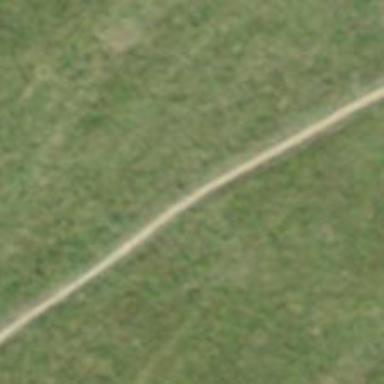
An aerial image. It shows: Excellent dirt path trail.